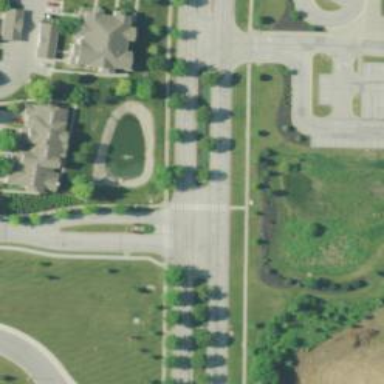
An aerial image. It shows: Marked road crossing.